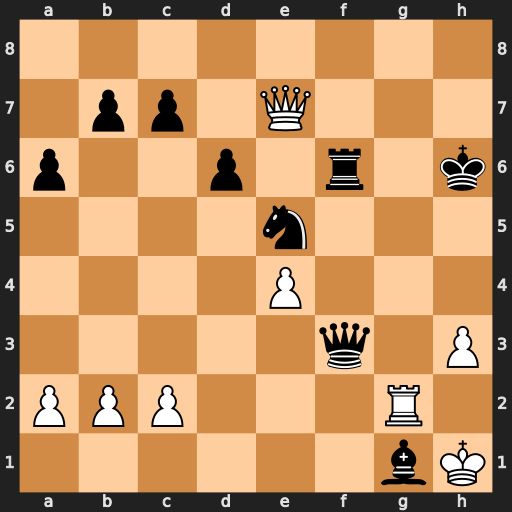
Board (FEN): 8/1pp1Q3/p2p1r1k/4n3/4P3/5q1P/PPP3R1/6bK
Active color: w
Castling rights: -
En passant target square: -
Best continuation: Qg7+ Kh5 Qg5#